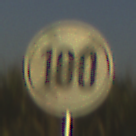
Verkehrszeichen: EndeGeschwindigkeit100
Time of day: SunriseSunset
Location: Outdoor (RoadRail)
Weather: Clear
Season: NotSpecified
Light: Natural